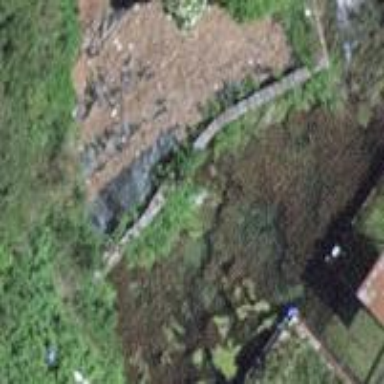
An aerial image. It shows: Pond with natural water.